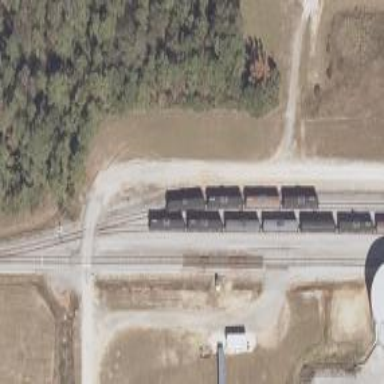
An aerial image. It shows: Railway spur service.